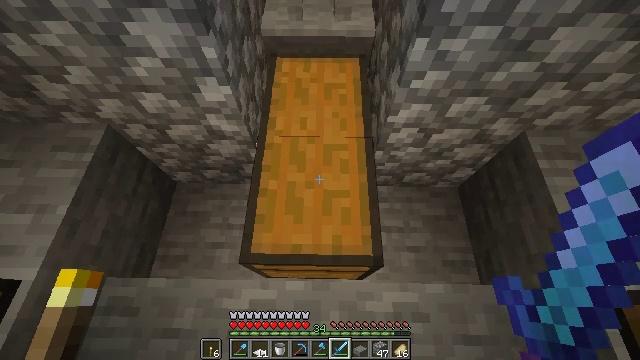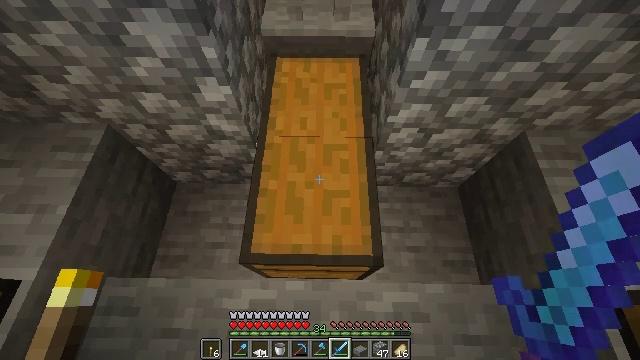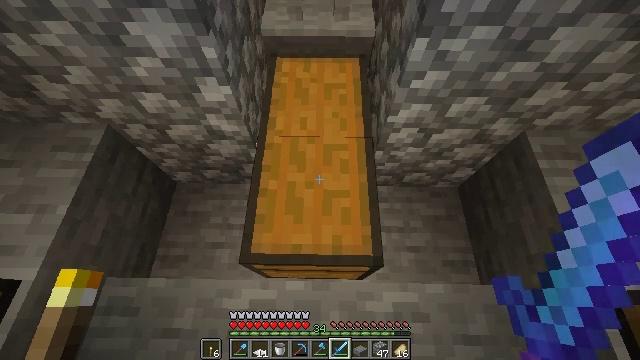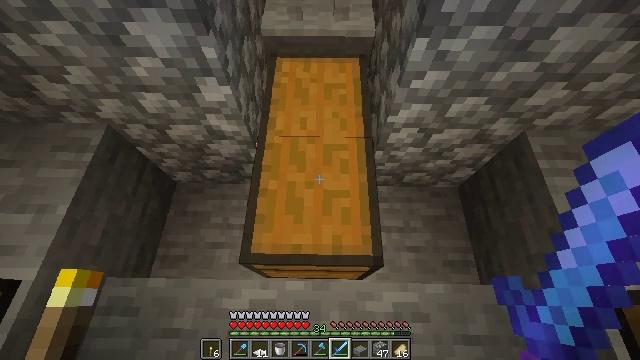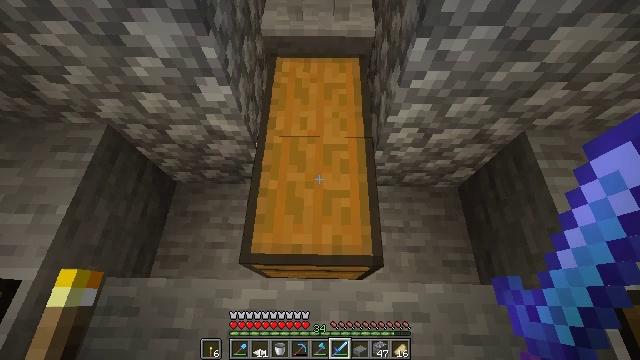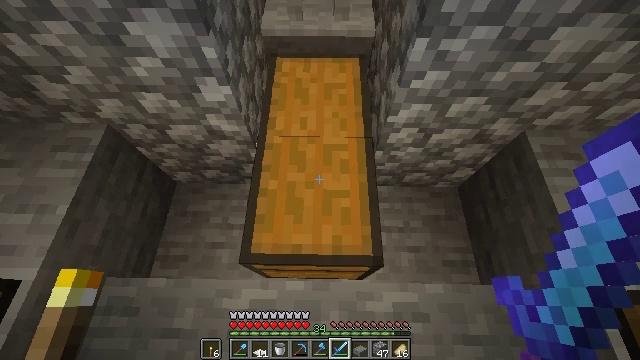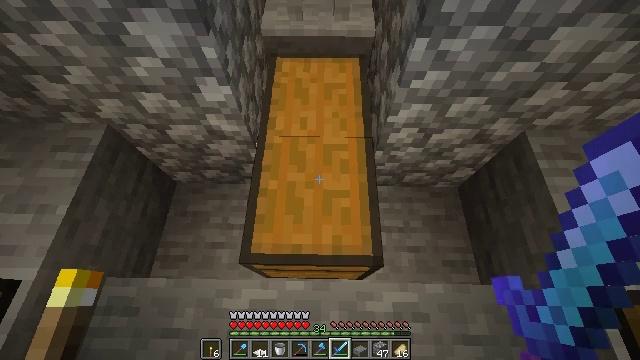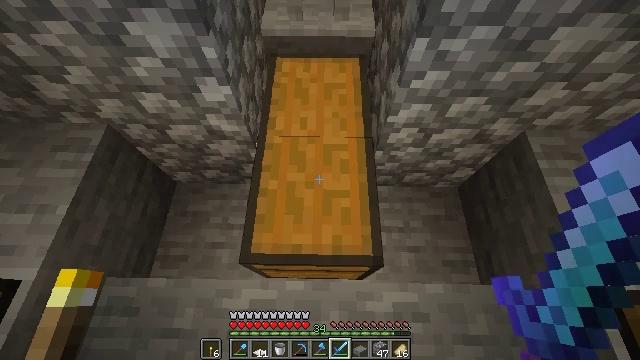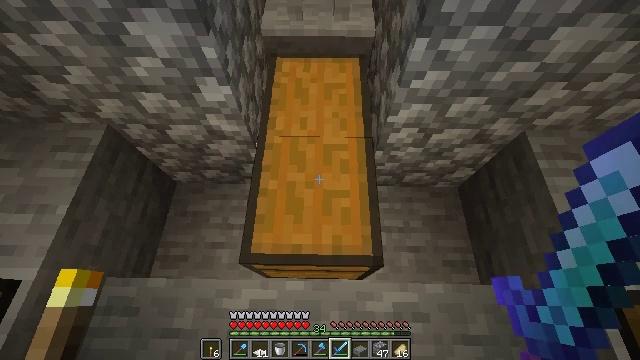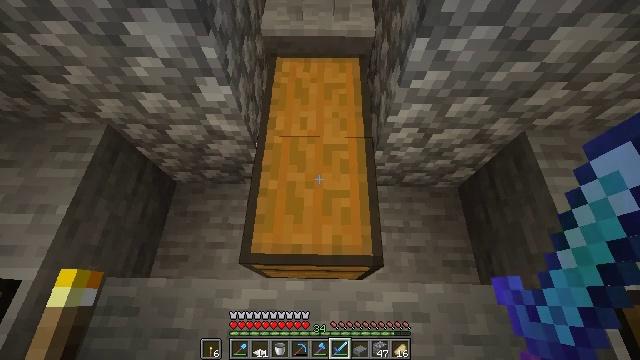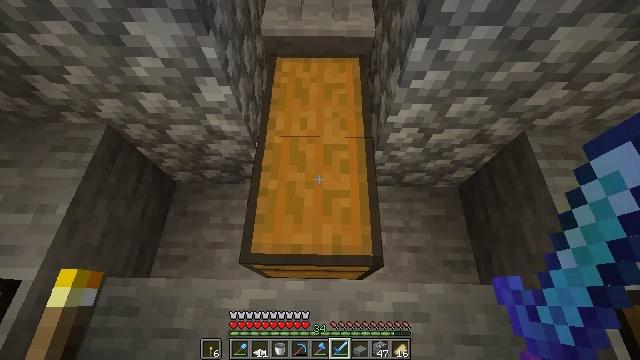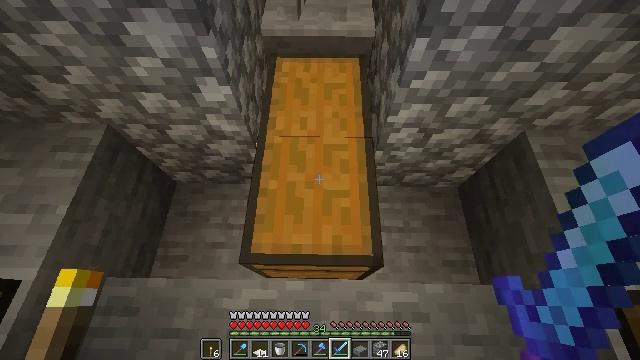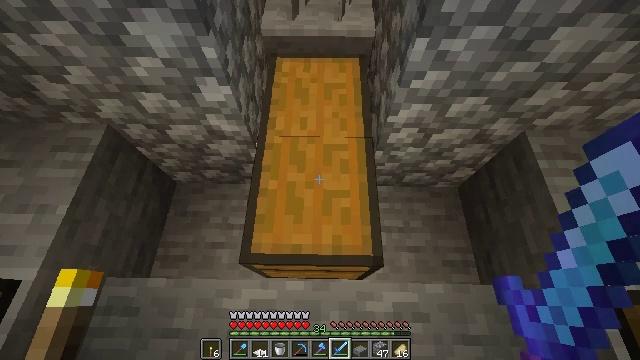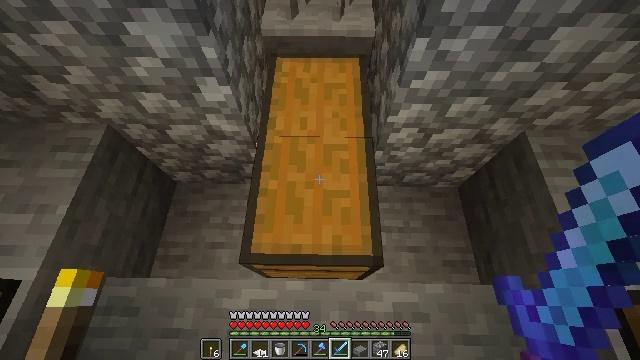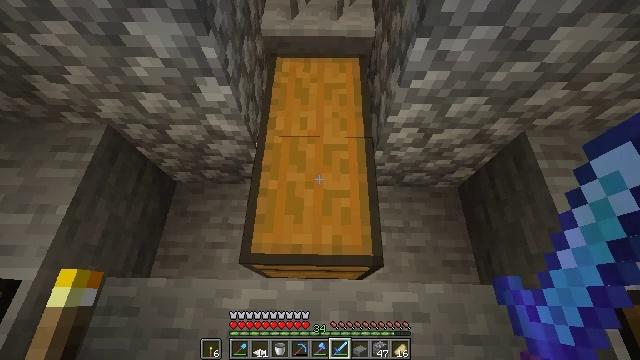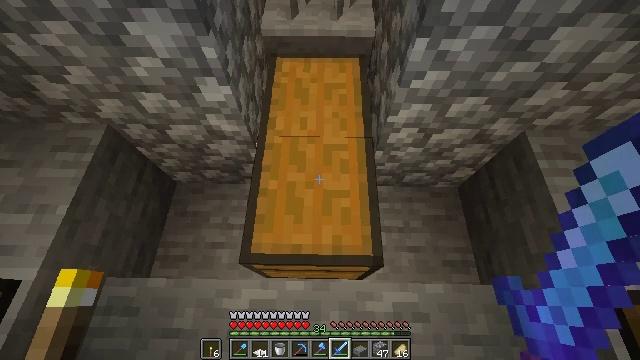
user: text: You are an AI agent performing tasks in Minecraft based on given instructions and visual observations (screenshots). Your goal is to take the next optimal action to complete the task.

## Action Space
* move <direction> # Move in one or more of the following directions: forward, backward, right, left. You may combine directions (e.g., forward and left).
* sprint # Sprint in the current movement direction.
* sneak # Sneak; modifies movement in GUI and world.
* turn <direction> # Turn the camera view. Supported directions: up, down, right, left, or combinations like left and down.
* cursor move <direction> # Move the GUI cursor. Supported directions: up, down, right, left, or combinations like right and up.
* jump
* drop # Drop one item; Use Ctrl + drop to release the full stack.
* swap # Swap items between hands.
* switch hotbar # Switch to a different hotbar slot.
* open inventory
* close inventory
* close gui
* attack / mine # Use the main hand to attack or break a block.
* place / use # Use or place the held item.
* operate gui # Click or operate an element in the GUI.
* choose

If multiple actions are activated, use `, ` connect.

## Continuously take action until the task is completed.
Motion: motion action
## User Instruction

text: Remove a diamond sword from the inventory.
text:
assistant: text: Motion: no_op
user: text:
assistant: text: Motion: no_op
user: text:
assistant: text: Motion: no_op
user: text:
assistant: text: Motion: no_op
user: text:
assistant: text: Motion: no_op
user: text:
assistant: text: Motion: no_op
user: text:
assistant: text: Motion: no_op
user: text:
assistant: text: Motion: no_op
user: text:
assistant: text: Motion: no_op
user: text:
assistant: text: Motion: no_op
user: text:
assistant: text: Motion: no_op
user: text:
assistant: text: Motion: no_op
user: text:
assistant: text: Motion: no_op
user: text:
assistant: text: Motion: no_op
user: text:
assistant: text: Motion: no_op
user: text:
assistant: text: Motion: no_op
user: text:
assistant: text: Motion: no_op
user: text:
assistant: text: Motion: no_op
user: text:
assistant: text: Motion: no_op
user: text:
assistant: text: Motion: no_op
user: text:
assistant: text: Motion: no_op
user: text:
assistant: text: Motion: no_op
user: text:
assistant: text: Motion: no_op
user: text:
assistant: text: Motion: no_op
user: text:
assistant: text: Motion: no_op
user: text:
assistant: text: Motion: no_op
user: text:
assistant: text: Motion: no_op
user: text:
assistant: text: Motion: no_op
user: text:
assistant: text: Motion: no_op
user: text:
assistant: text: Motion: no_op